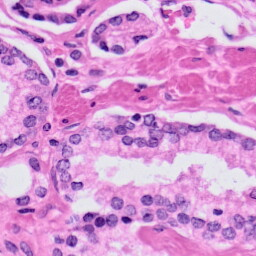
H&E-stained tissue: Prostate